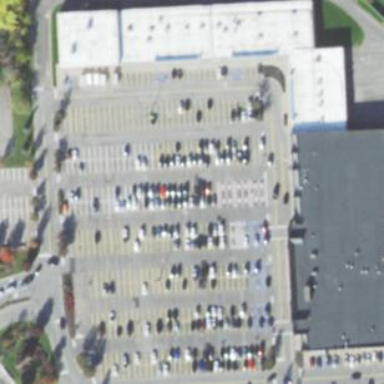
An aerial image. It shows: Retail area.